Field crop: maize
Growth stage: 2
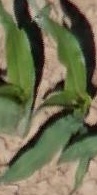
Species: maize